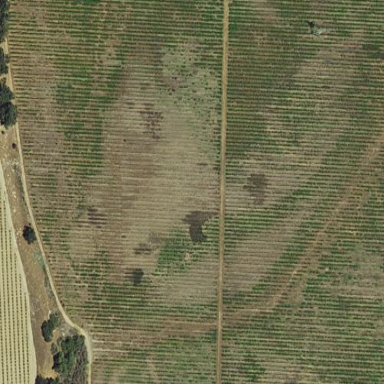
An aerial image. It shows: Vineyard with grape crops.